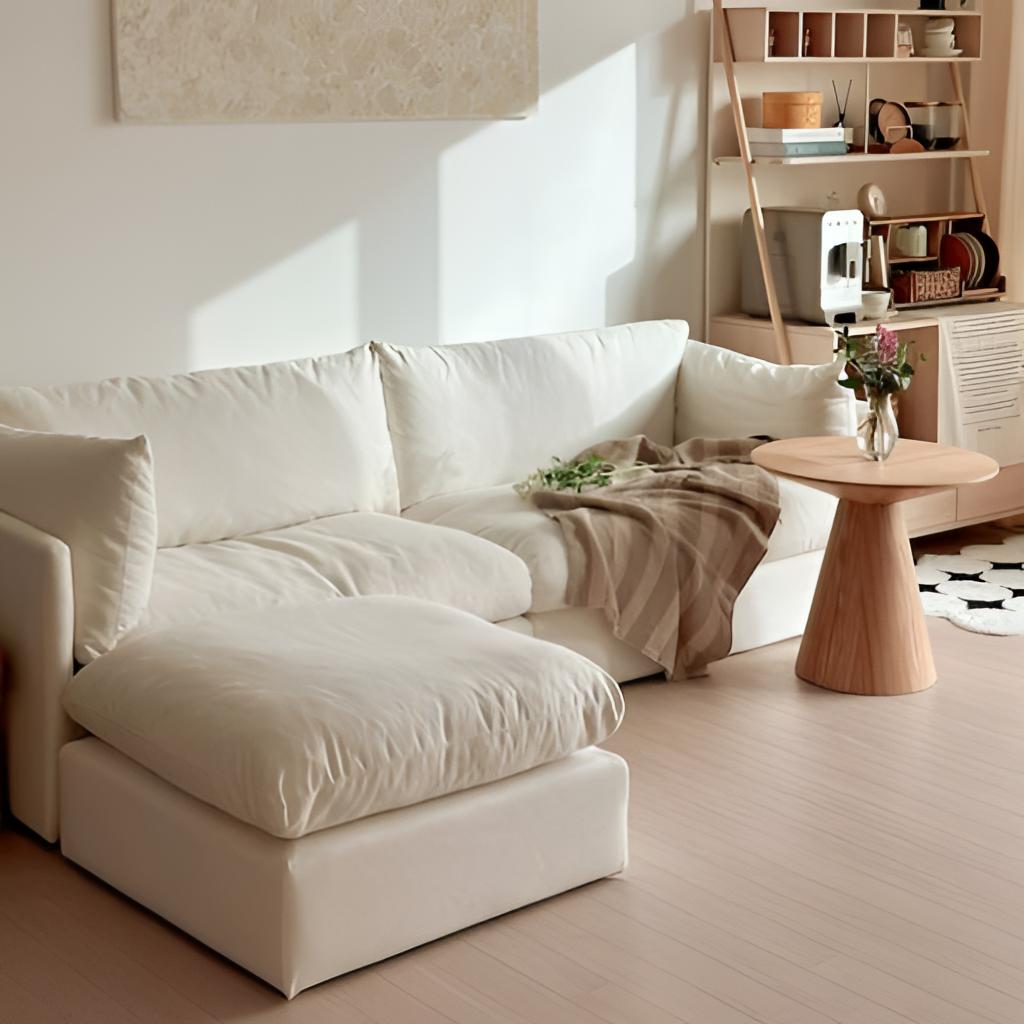
living room, beige fabric sectional sofa, contemporary, paint wallpaper, with solid pattern, wood flooring, with plank pattern